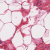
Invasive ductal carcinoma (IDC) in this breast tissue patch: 0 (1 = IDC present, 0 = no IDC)